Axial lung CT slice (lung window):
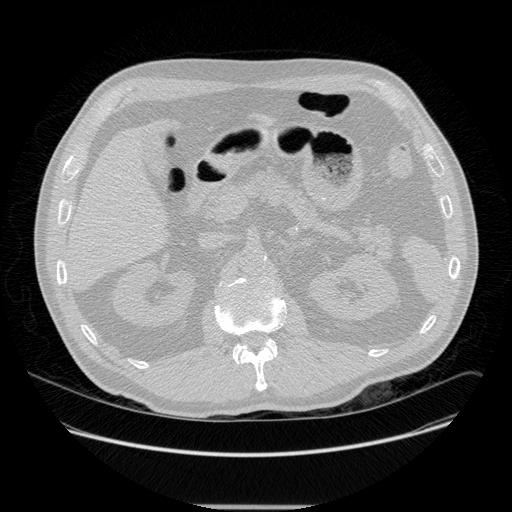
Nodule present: no